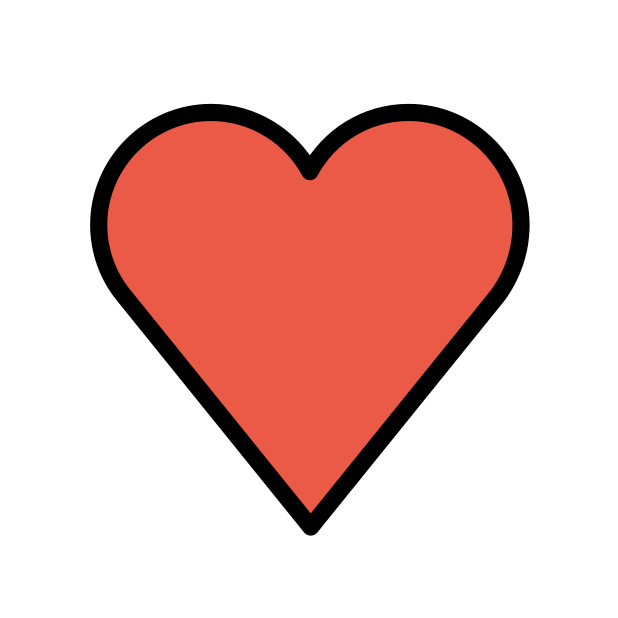
heart suit